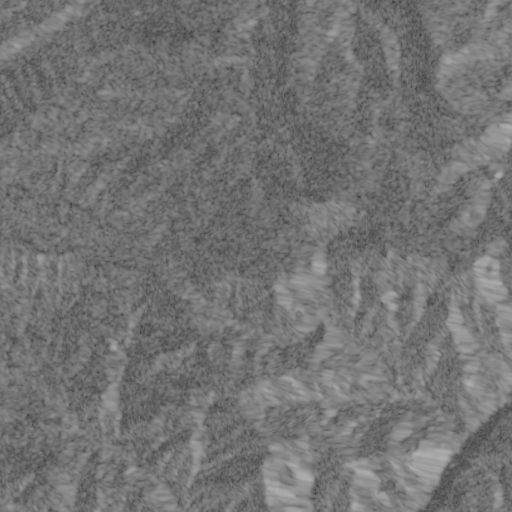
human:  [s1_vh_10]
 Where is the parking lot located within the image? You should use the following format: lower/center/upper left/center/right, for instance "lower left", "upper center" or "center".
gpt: The parking lot is located in the center left of the image.
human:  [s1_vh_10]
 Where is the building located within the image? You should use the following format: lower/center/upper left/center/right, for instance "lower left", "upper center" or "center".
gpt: The building is located in the upper left of the image.
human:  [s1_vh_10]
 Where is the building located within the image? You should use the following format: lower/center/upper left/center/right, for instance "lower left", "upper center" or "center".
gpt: The building is located in the center right of the image.
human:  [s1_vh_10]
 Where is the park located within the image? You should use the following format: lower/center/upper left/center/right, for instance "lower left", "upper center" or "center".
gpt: There is no park in the image.

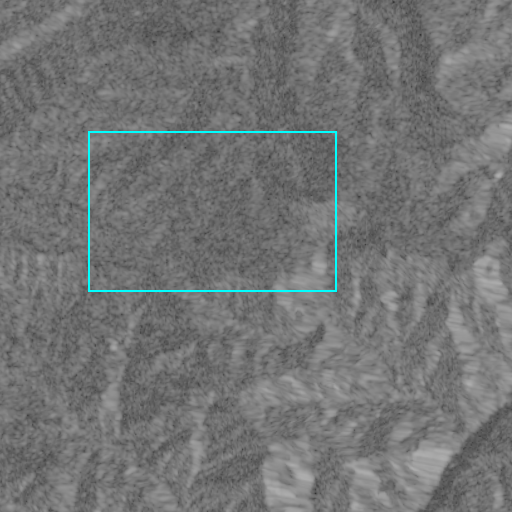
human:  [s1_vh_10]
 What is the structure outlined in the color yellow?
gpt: There is no yellow outline.
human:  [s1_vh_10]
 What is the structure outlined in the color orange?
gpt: There is no structure outlined in orange.